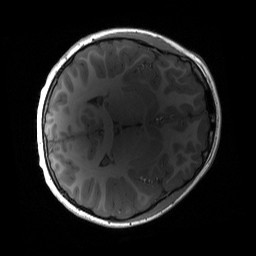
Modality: T1w
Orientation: axial
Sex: male
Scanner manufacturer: siemens
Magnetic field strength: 3 T
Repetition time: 1.9 s
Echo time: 0.00243 s